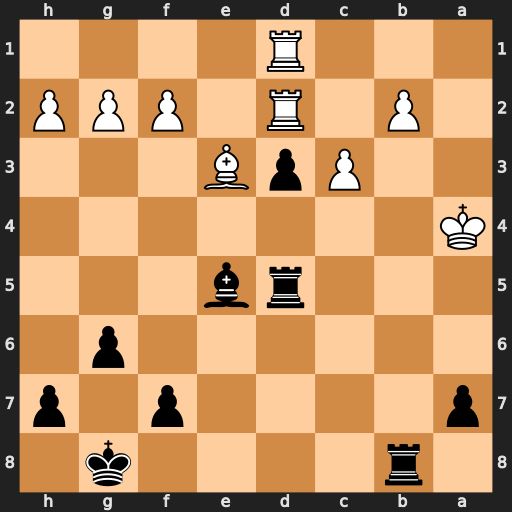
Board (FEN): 1r4k1/p4p1p/6p1/3rb3/K7/2PpB3/1P1R1PPP/3R4
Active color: b
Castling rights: -
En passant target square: -
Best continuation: Rd6 b4 Bxc3 Bc5 Ra6+